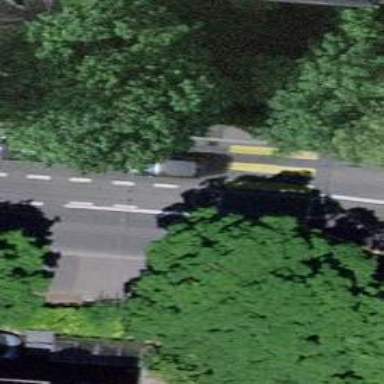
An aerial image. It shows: Asphalt footway that is sidewalk with kerb barrier.